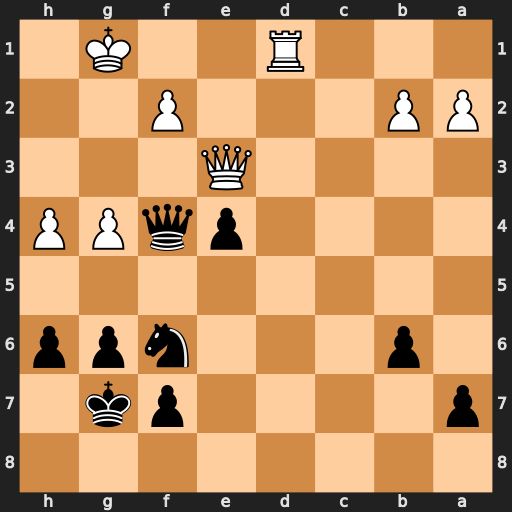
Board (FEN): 8/p4pk1/1p3npp/8/4pqPP/4Q3/PP3P2/3R2K1
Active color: b
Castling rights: -
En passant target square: -
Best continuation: Qxg4+ Qg3 Qxd1+